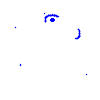
Particle: kaon